Question: I have deployed an app with Google Kubernetes Engine. All function works perfectly but I have a strange problem. If I check the status in Google cloud console the ingress is always in creating phase.
You can see it in image:

Have you some suggestion to resolve it?
Thanks
[EDIT]
'''
kubectl describe ingress:
Name: ++++++-nginx-ingress
Namespace: ++++++
Address:
Default backend: default-http-backend:80 (10.4.0.4:8080)
Rules:
Host Path Backends
---- ---- --------
++++++-back.*******.net
++++++-nginx-np:80 (<none>)
++++++.*******.net
++++++-front-np:80 (<none>)
Annotations:
ingress.kubernetes.io/backends: {"k8s-be-30141--93abcf3e6a0e0671":"HEALTHY","k8s-be-32338--93abcf3e6a0e0671":"HEALTHY","k8s-be-32589--93abcf3e6a0e0671":"HEALTHY"}
ingress.kubernetes.io/url-map: k8s-um-++++++-++++++-nginx-ingress--93abcf3e6a0e0671
kubectl.kubernetes.io/last-applied-configuration: {"apiVersion":"extensions/v1beta1","kind":"Ingress","metadata":{"annotations":{"kubernetes.io/ingress.allow-http":"false","kubernetes.io/ingress.global-static-ip-name":"++++++-nginx-ingress-ip"},"labels":{"app":"++++++-nginx-ingress"},"name":"++++++-nginx-ingress","namespace":"++++++"},"spec":{"rules":[{"host":"++++++-back.*******.net","http":{"paths":[{"backend":{"serviceName":"++++++-nginx-np","servicePort":80}}]}},{"host":"++++++.*******.net","http":{"paths":[{"backend":{"serviceName":"++++++-front-np","servicePort":80}}]}}]}}
kubernetes.io/ingress.allow-http: false
kubernetes.io/ingress.global-static-ip-name: ++++++-nginx-ingress-ip
Events:
<none>
'''
YAML file:
'''
apiVersion: extensions/v1beta1
kind: Ingress
metadata:
name: ++++++-nginx-ingress
labels:
app: ++++++-nginx-ingress
annotations:
kubernetes.io/ingress.global-static-ip-name: ++++++-nginx-ingress-ip
kubernetes.io/ingress.allow-http: "false"
namespace: ++++++
spec:
rules:
- host: ++++++-back.++++++.net
http:
paths:
- backend:
serviceName: ++++++-nginx-np
servicePort: 80
- host: ++++++.++++++.net
http:
paths:
- backend:
serviceName: ++++++-front-np
servicePort: 80
'''
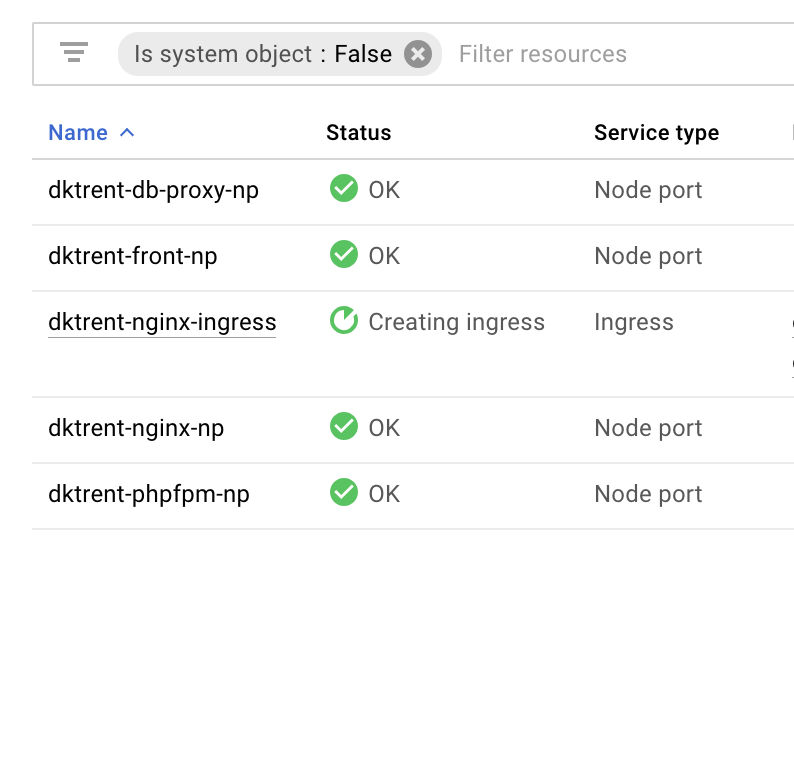
Answer: Checking your output I can see that the loadbalncer is not created or not getting your static IP '++++++-nginx-ingress-ip' normally after the 'Spec.Backend'
'''
status:
loadBalancer:
ingress:
- ip: xx.xx.xx.xx
'''
On thing the Annotation 'kubernetes.io/ingress.allow-http: "false"' is used when TLS for the ingress is configured.
Another thing you may check if the Add-on for is Enabled by default when creating the cluster is enabled